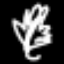
Label: leaf